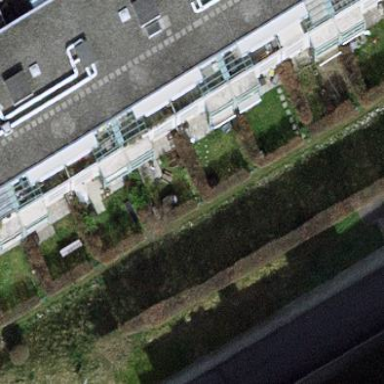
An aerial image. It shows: Garden enclosed by fence.